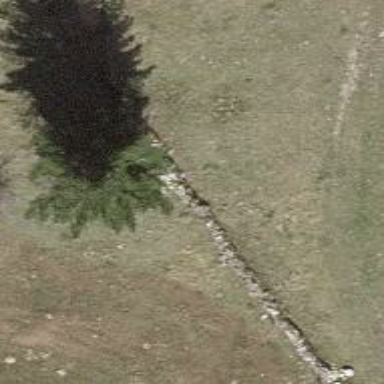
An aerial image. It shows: Wall made of dry stone.